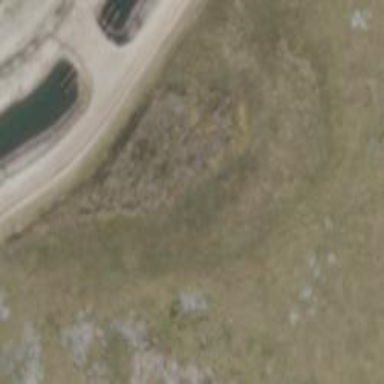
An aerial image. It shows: Marshy wetland area.